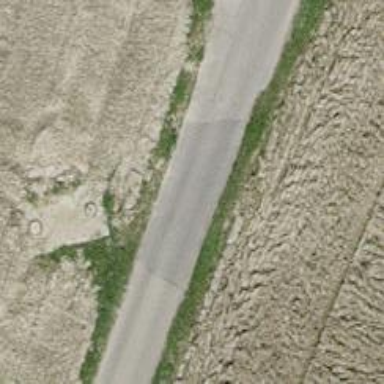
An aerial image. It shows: Unclassified road with asphalt surface.